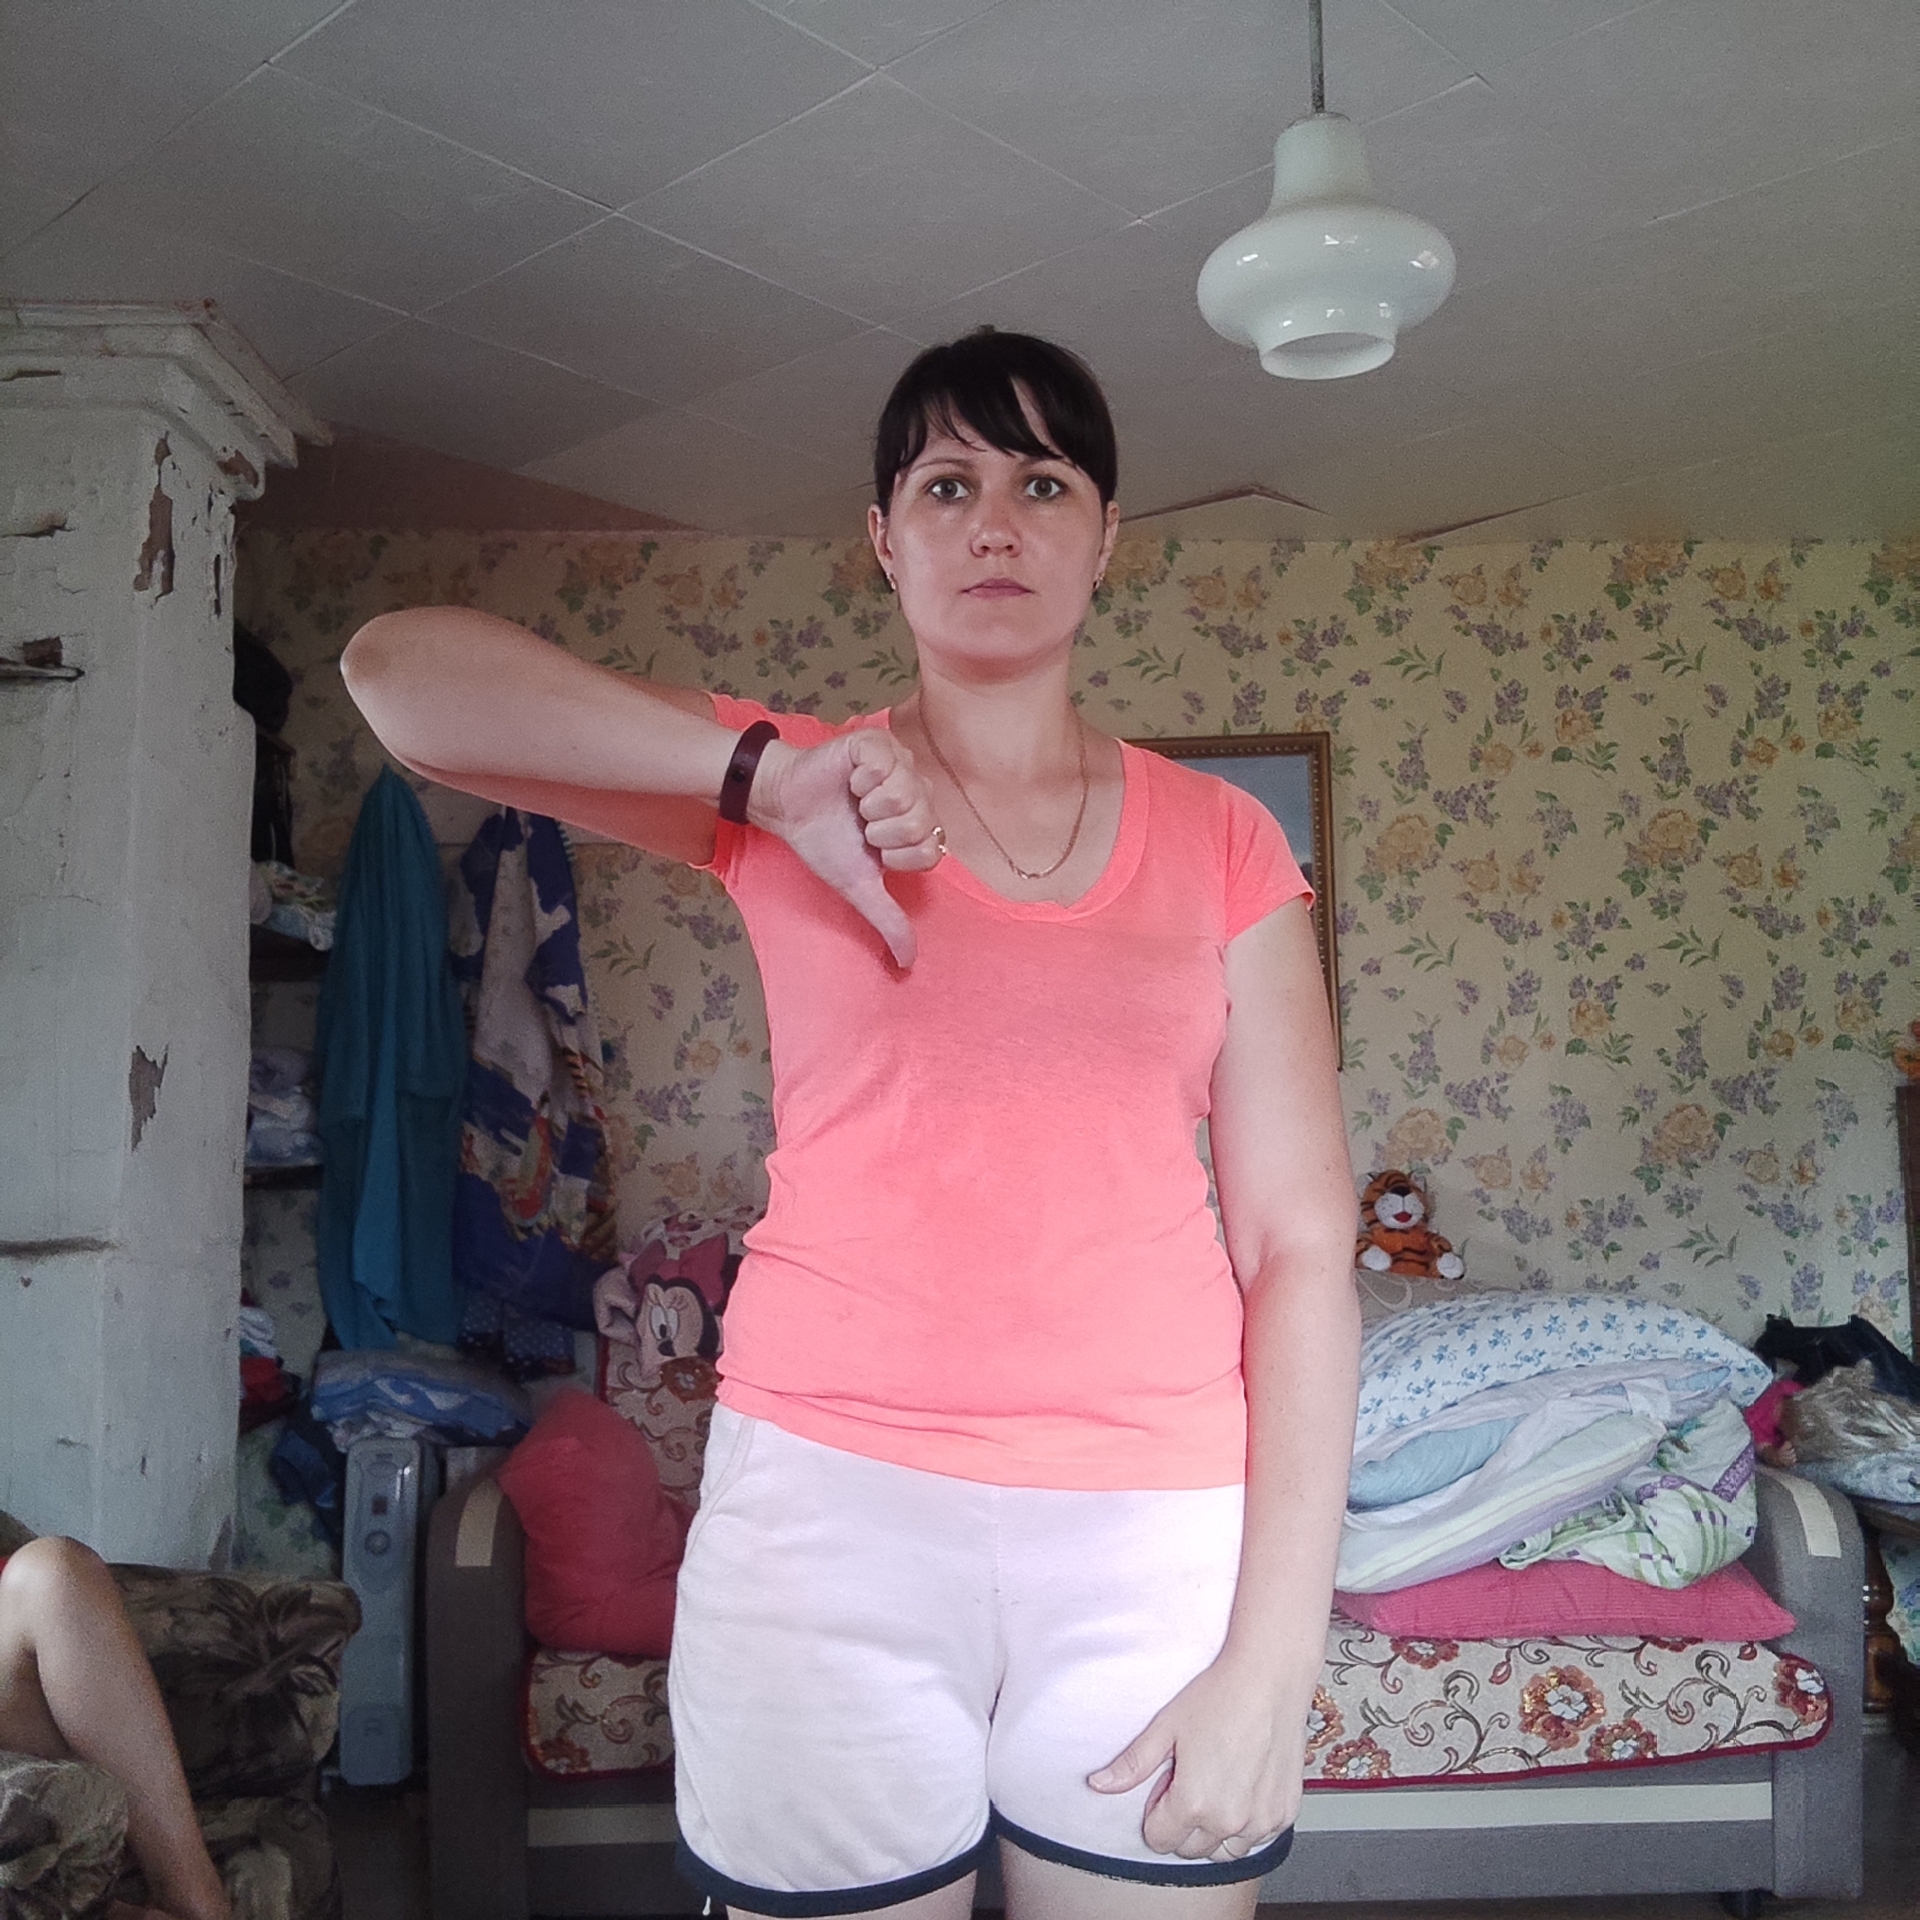
Label: noise